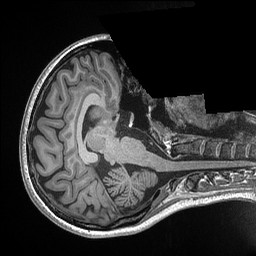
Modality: T1w
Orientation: axial
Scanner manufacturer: siemens
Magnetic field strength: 3 T
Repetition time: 2.3 s
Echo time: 0.00298 s